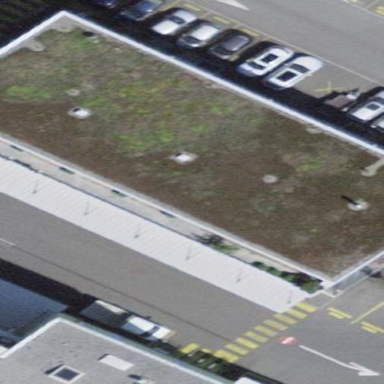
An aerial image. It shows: Commercial building.